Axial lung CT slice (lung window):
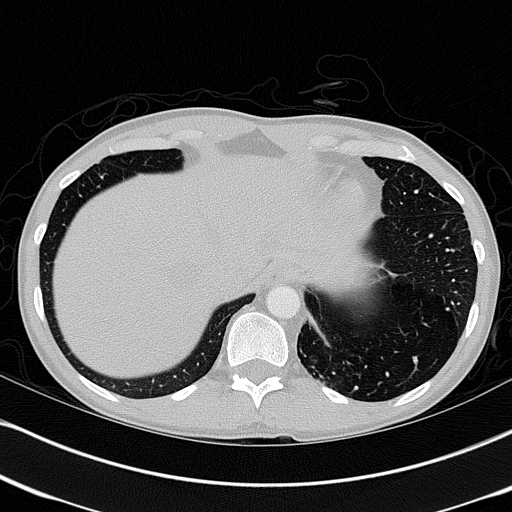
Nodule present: no